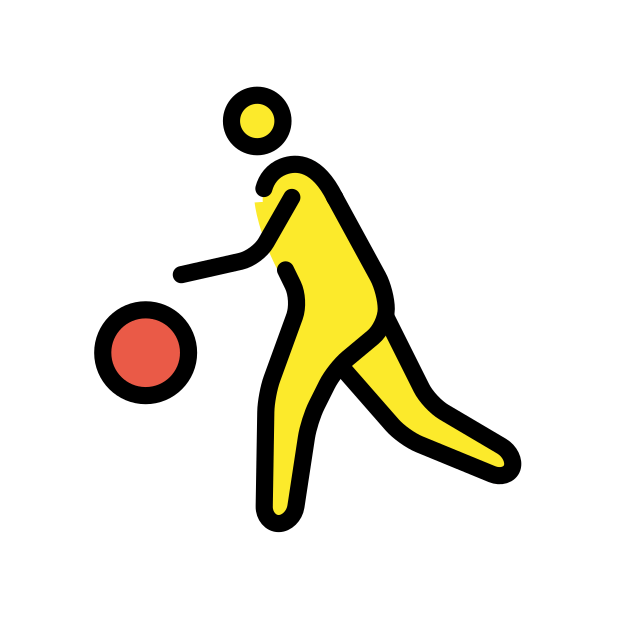
person bouncing ball